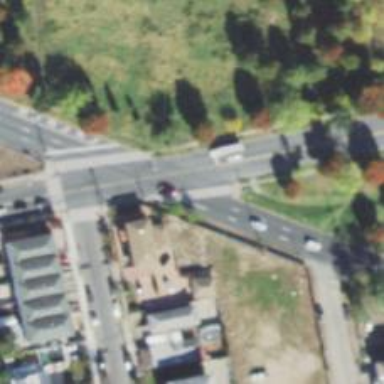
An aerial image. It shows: Pedestrian crossing with zebra markings on the footway.